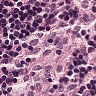
Metastatic tissue present: no